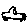
Label: car